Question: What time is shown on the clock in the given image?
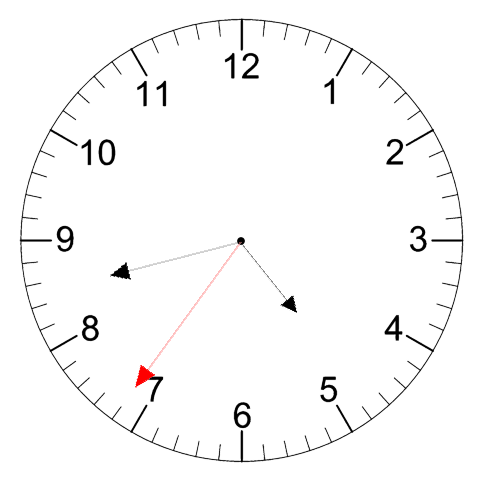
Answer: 04:42:36